Question: Here's the challenge I'm facing. I'm trying to get a div to appear behind another object and to center align to it.
This is what I'm up to so far: <URL>
And this is the result I'm trying to get

As you can see, I'm close. I just can't get it to align center and to position itself behind the other object.
Any thoughts?
HTML:
'''
<div id="banner" class="grid_12">
<div class="bannerBgT"></div>
<div class="bannerBgY">
<div id="planPricingWrapper">
<div id="planPrices">
<div class="planPrice">
<div class="planPriceX"> </div>
<div class="planPriceR"></div>
<div class="clear"></div>
</div>
<div class="clear_10px"></div>
<div class="planPrice">
<div class="planPriceX"> </div>
<div class="planPriceR"></div>
<div class="clear"></div>
</div>
</div>
<div id="planPriceOptions">
<div class="planPriceOptionsBgT" id="supremacy"></div>
<div class="planPriceOptionsBgY" id="supremacy">
<div><img src="http://www.patientacquisitionsystem.com/images/plans/pricing_title_supremacy.png" width="183" height="27" alt="Supremacy" id="titleImg" /></div>
<img src="http://www.patientacquisitionsystem.com/images/plans/pricing_plan_supremacy.png" width="146" height="156" alt="" />
<div class="planFeatures"> <b>Includes Gold &amp; Platinum Features Plus:</b>
<ul>
<li>Class 3 Rayhawk Design</li>
<li>Class 3 Content Management</li>
<li>Up to 6 Content Modules</li>
<li>Inclusion in 2 or more directories/portals</li>
<li>Access to Rayhawk brand management services*</li>
<li>Mobile device enabled educational content/videos</li>
<li>Marketing materials deployment system*^</li>
<li>2 hours per month of additional services</li>
</ul>
</div>
</div>
<div class="planPriceOptionsBgB" id="supremacy"></div>
</div>
</div>
<div class="clear"></div>
</div>
<div class="bannerBgB"></div>
</div>
'''
CSS:
'''
#planPricingWrapper {
padding: 20px;
}
#planPrices {
float: right;
}
#planPrices * {
z-index: 1;
}
.planPrice > * {
float: left;
}
.planPriceX {
width: 280px;
height: 131px;
background: url(http://www.patientacquisitionsystem.com/images/plans/pricing_bg_x.png) repeat-x;
}
.planPriceR {
width: 11px;
height: 131px;
background: url(http://www.patientacquisitionsystem.com/images/plans/pricing_bg_r.png) no-repeat;
}
#planPriceOptions {
z-index: <PHONE>;
}
.planPriceOptionsBgT, .planPriceOptionsBgB {
width: 614px;
}
.planPriceOptionsBgT#supremacy, .planPriceOptionsBgY#supremacy, .planPriceOptionsBgB#supremacy {
background-color: #181818;
}
.planPriceOptionsBgT {
height: 10px;
background: url(http://www.patientacquisitionsystem.com/images/plans/pricing_plan_bg_t.png) no-repeat;
}
.planPriceOptionsBgY {
background: url(http://www.patientacquisitionsystem.com/images/plans/pricing_plan_bg_y.png) repeat-y;
color: #FFF;
text-align: center;
padding: 20px;
width: 574px;
min-height: 250px;
}
.planPriceOptionsBgY #titleImg {
margin-bottom: 10px;
}
.planPriceOptionsBgB {
height: 12px;
background: url(http://www.patientacquisitionsystem.com/images/plans/pricing_plan_bg_b.png) no-repeat;
}
.planFeatures {
display: inline-block;
vertical-align: top;
font-size: 14px;
text-align: left;
list-style: square;
margin-left: 10px;
}
.planFeatures ul {
list-style: square;
}
'''
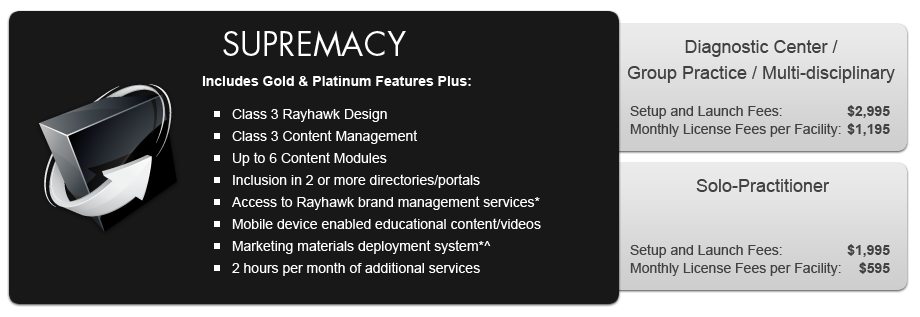
Answer: There are basically two ways to do vertically aligning:
1. Use tables (using either real HTML <table> tags or fake CSS display:table-cell declarations)
2. Use inline elements (again, either real HTML elements that are naturally inline, like <span>, or CSS display:inline-block declarations)
<URL> that uses 'display:inline-block' to get what you're after, I think. Notice that I also flipped around the two divs in the HTML.
It also uses the '*display:inline; zoom:1;' hack to make it work with IE6/7